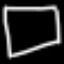
Label: square